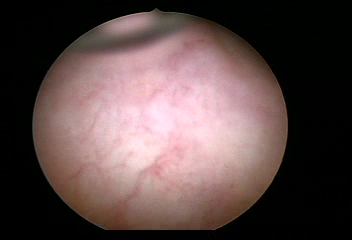
Modality: WLC
Class: Foreign bodies
Subclass: AirBubble
Bladder cancer association: No
Annotated structures: Air bubble